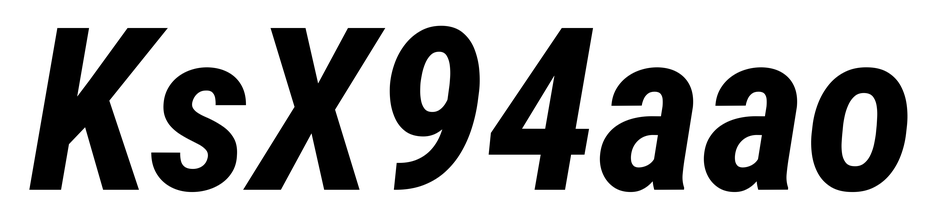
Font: Roboto-Italic_Condensed_Bold_Italic